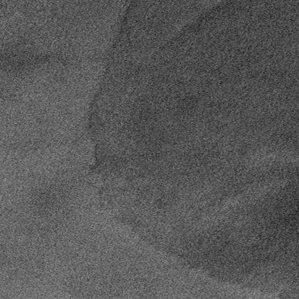
Label: frost